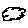
Label: cloud